Question: I created an onscreen tutorial for my iOS app.
To accomplish this I'm using a UIPageViewController which is managing 3 viewControllers.
'''
- (void)setupContentViews{
UIViewController *screenTutorial1 = [[UIViewController alloc] initWithNibName:@"ScreenTutorial_1ViewController" bundle:nil];
UIViewController *screenTutorial2 = [[UIViewController alloc] initWithNibName:@"ScreenTutorial_2ViewController" bundle:nil];
tutorialPages = @[screenTutorial1, screenTutorial2];
'''
}
Everything works great, except that when I got to change the background for screenTutorial1 or screenTutorial2 it never gets called. What's the reason for this? Is there a solution?
'''
- (void)viewDidLoad
{
[super viewDidLoad];
self.view.backgroundColor = [UIColor redColor];
NSLog(@"line 30)");
}
'''
After some experimentation it appears that if I add the code in UIPageViewController (see below) it sets the property. But what if I need to add any custom methods to my View Controllers? Do I need to do everything from UIPageViewController?

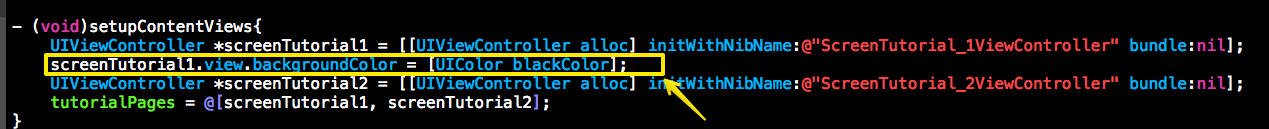
Answer: The problem is that at that point the 'view' is nil so you can't change the 'backgroundColor'.
You should subclass 'UIViewController' and set the 'backgroundColor' in 'viewDidLoad'. And after that you should initialize the view controllers for the 'tutorialPages' ivar like this:
'''
YourUIViewControllerSubclass *screenTutorial1 = [[YourUIViewControllerSubclass alloc] initWithNimbName:@"ScreenTutorial_1ViewController" bunble:nil];
'''
Update your method 'setupContentViews' like this:
'''
- (void)setupContentViews
{
ScreenTutorial_1ViewController *screenTutorial1 = [[ScreenTutorial_1ViewController alloc] initWithNibName:@"ScreenTutorial_1ViewController" bundle:nil];
UIViewController *screenTutorial2 = [[UIViewController alloc] initWithNibName:@"ScreenTutorial_2ViewController" bundle:nil];
tutorialPages = @[screenTutorial1, screenTutorial2];
}
'''